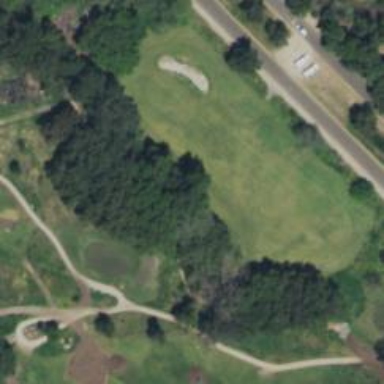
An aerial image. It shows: Grassy area designated as golf fairway.